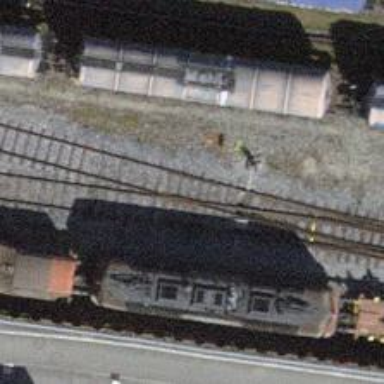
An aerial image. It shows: Railway switch.